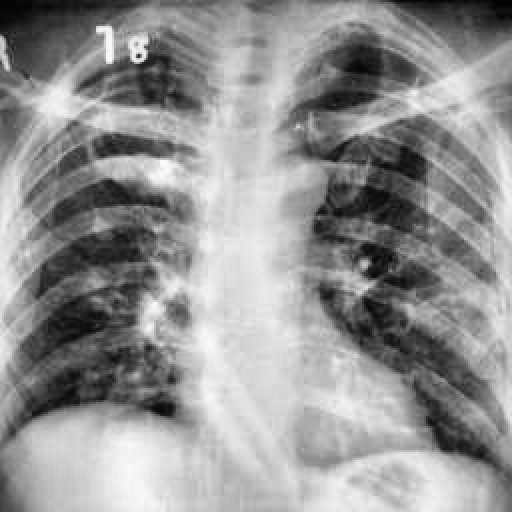
Finding: TUBERCULOSIS